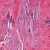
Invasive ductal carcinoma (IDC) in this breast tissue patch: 0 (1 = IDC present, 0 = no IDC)